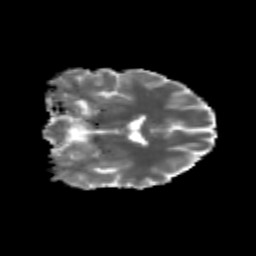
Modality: MD
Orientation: coronal
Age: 24
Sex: female
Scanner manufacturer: siemens
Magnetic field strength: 3 T
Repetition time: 3.5 s
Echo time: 0.125 s